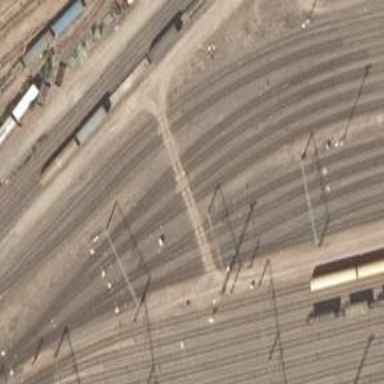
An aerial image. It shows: Railway signal.